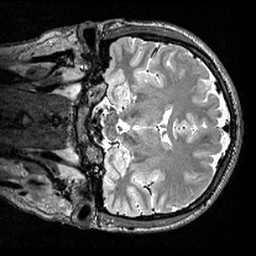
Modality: T2w
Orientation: coronal
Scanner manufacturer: siemens
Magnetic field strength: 3 T
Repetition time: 3 s
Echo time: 0.418 s